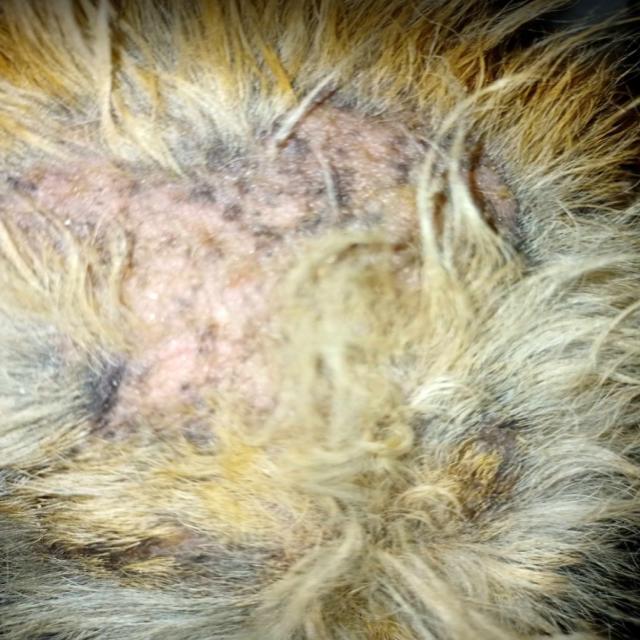
Canine demodicosis (Demodex mange) — caused by Demodex canis mites. Presents with alopecia, follicular papules, pustules, and comedones. Often localized on face and forelimbs.